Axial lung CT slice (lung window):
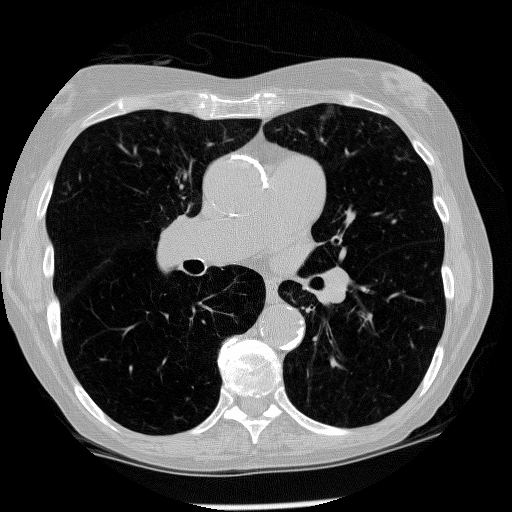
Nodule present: no